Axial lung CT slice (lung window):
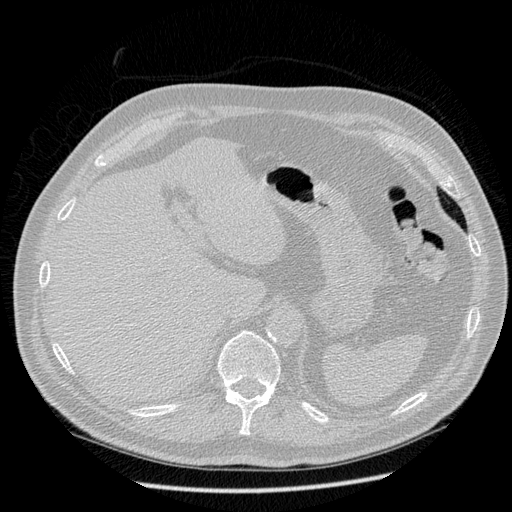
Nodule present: no